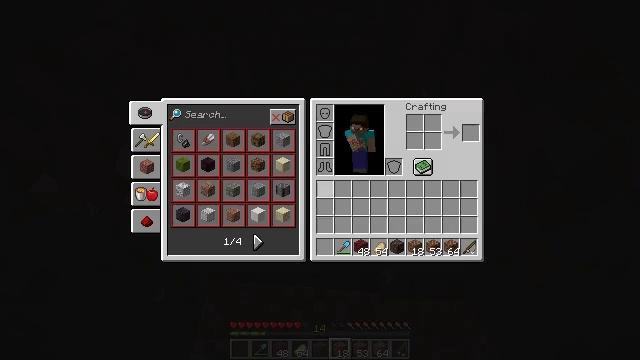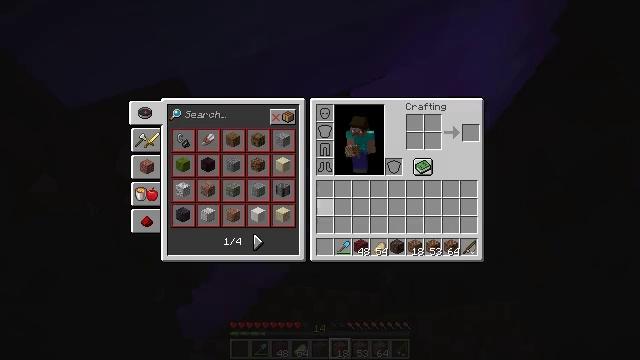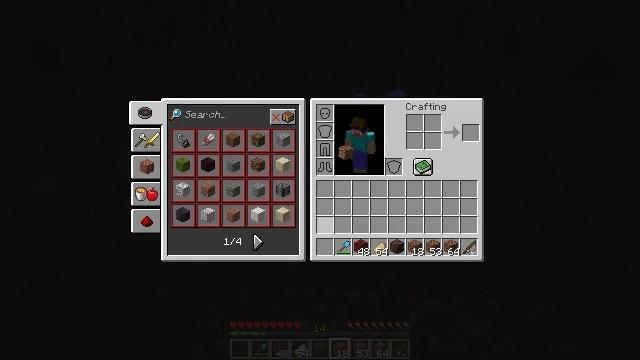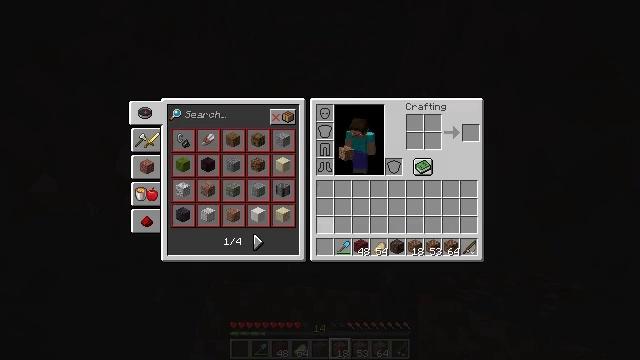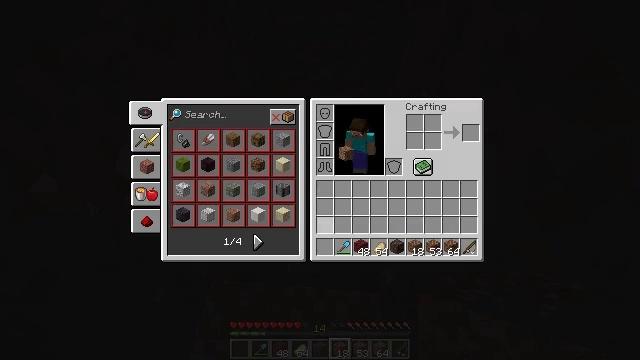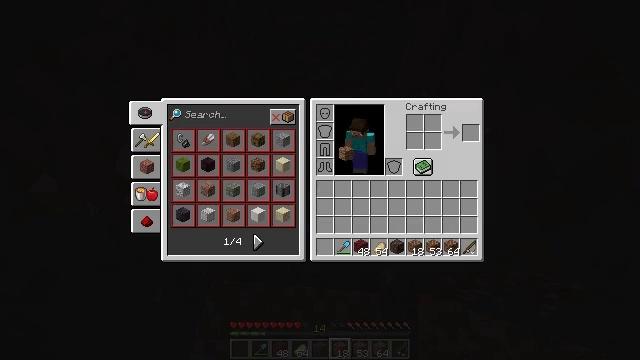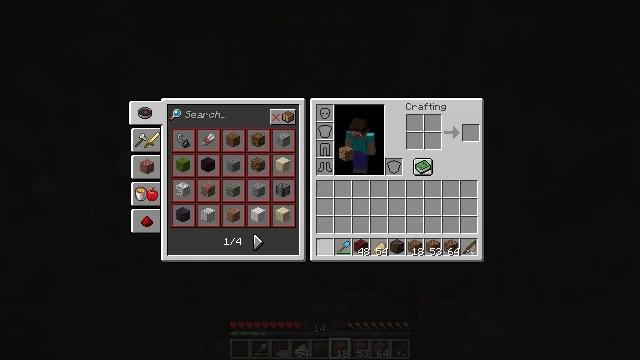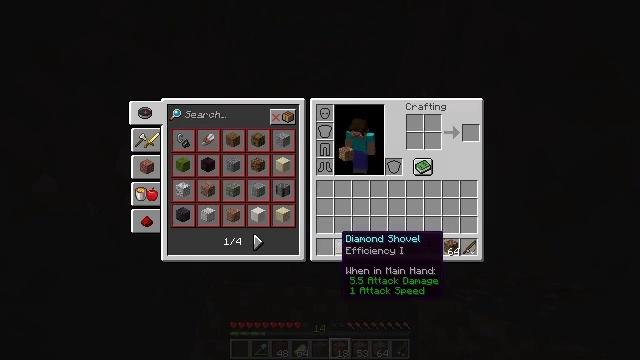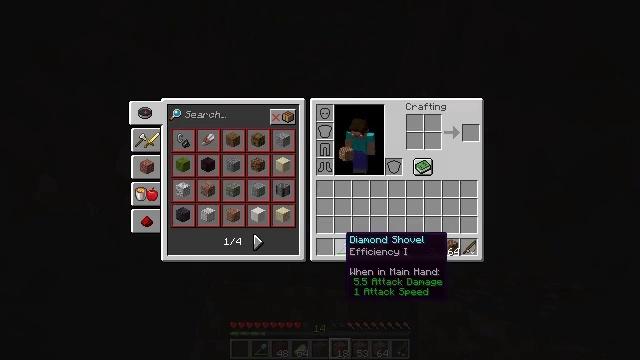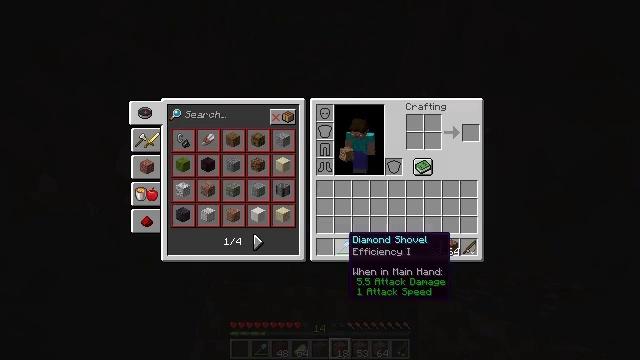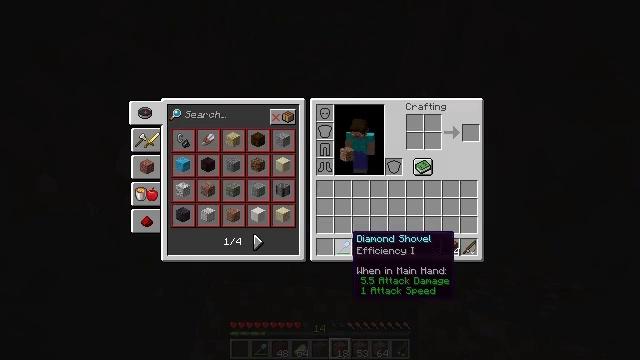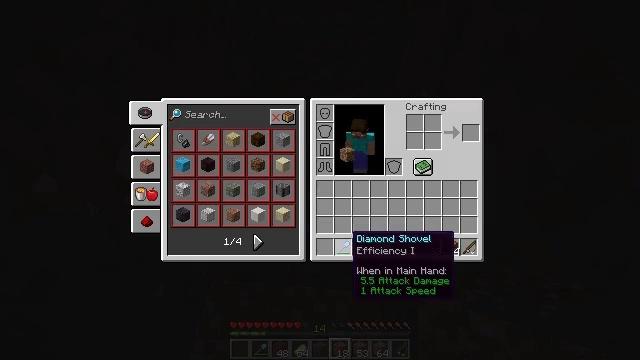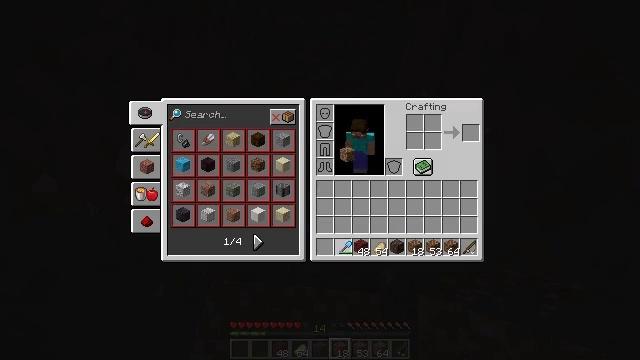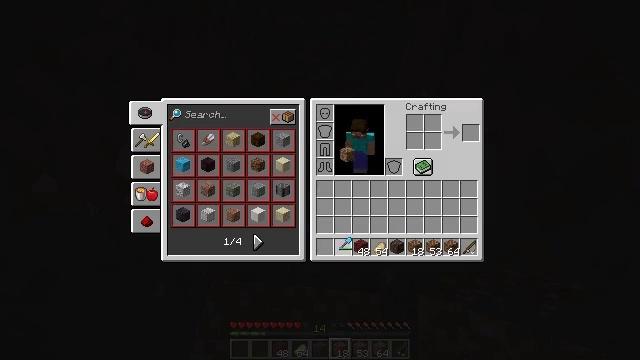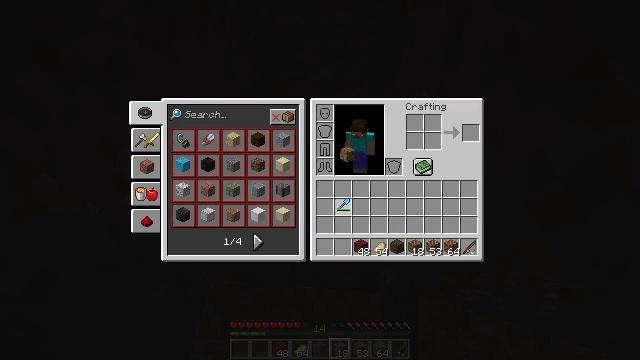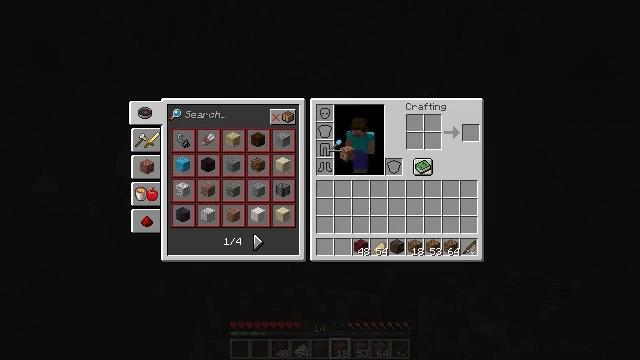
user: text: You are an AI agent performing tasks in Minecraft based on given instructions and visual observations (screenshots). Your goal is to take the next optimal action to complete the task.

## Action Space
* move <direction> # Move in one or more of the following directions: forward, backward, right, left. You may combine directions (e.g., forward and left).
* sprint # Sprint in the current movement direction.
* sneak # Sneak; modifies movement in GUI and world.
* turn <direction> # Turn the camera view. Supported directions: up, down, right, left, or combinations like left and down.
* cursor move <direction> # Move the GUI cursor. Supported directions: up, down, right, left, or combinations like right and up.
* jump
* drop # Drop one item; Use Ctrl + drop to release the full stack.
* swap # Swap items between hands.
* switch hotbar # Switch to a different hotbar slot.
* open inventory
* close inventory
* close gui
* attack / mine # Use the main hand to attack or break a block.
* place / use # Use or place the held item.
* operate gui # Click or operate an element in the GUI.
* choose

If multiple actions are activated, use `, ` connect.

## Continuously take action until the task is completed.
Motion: motion action
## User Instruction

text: Remove a diamond shovel from the inventory.
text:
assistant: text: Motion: cursor move down, open gui
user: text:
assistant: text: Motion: cursor move down
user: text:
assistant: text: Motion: no_op
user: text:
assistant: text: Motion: no_op
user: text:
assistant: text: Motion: no_op
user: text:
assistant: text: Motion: cursor move down
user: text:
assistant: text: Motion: no_op
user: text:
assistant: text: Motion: no_op
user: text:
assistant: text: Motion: no_op
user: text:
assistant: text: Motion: no_op
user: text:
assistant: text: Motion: no_op
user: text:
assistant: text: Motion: operate gui
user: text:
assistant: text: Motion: operate gui
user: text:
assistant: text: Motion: cursor move up, operate gui
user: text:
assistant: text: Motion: cursor move left and up
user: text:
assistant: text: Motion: cursor move up
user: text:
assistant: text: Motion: cursor move up
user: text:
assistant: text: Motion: no_op
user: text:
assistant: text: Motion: no_op
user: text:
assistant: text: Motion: operate gui
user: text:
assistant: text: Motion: operate gui
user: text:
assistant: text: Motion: cursor move up
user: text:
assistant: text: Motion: no_op
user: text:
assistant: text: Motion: no_op
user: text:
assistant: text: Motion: no_op
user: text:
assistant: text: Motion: no_op
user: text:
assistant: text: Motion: no_op